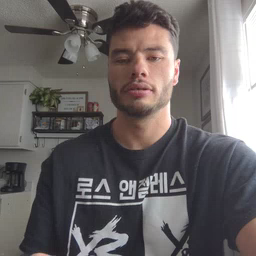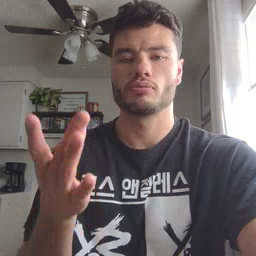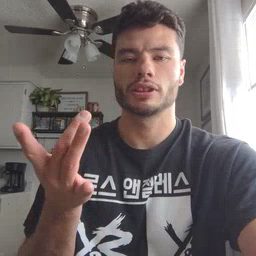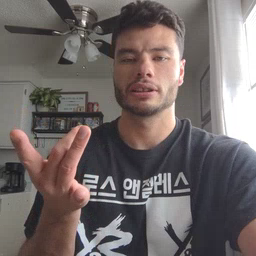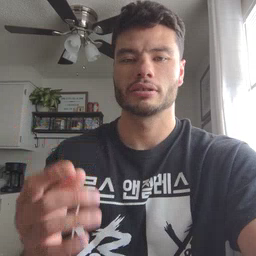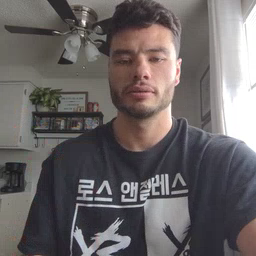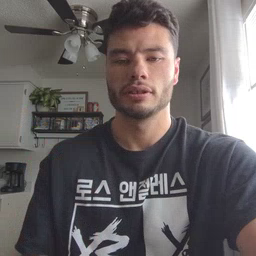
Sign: sticky